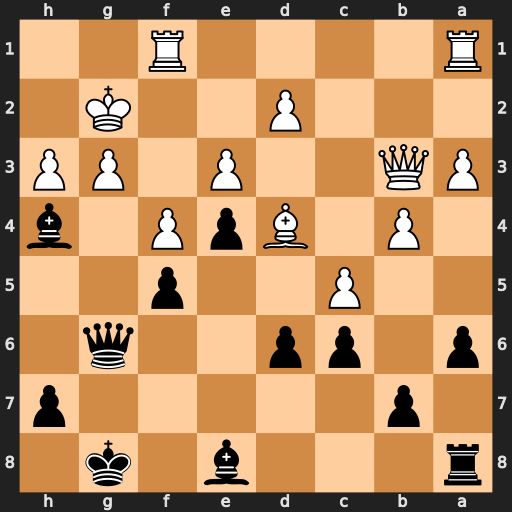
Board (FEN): r3b1k1/1p5p/p1pp2q1/2P2p2/1P1BpP1b/PQ2P1PP/3P2K1/R4R2
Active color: b
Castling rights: -
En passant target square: -
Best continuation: Bf7 Kh1 Bxb3